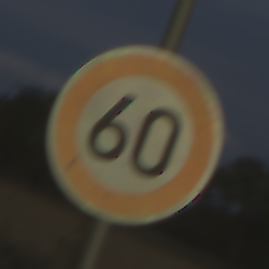
Verkehrszeichen: Geschwindigkeit60
Umgebung: Outdoor, Nature
Tageszeit: MorningAfternoon
Wetter: PartlyCloudy
Licht: Natural
Jahreszeit: NotSpecified
Kontrast: MediumContrast